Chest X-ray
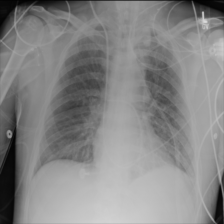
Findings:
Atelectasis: negative
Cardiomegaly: negative
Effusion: negative
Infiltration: negative
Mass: negative
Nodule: negative
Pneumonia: negative
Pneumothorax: negative
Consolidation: negative
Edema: negative
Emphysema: negative
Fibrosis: negative
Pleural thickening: negative
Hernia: negative